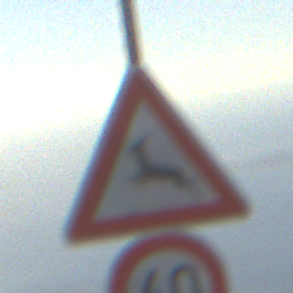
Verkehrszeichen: WildwechselRechts
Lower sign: Geschwindigkeit60
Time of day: SunriseSunset
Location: Outdoor (Nature)
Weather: PartlyCloudy
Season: NotSpecified
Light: Natural